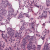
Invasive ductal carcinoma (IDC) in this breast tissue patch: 1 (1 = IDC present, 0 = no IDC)